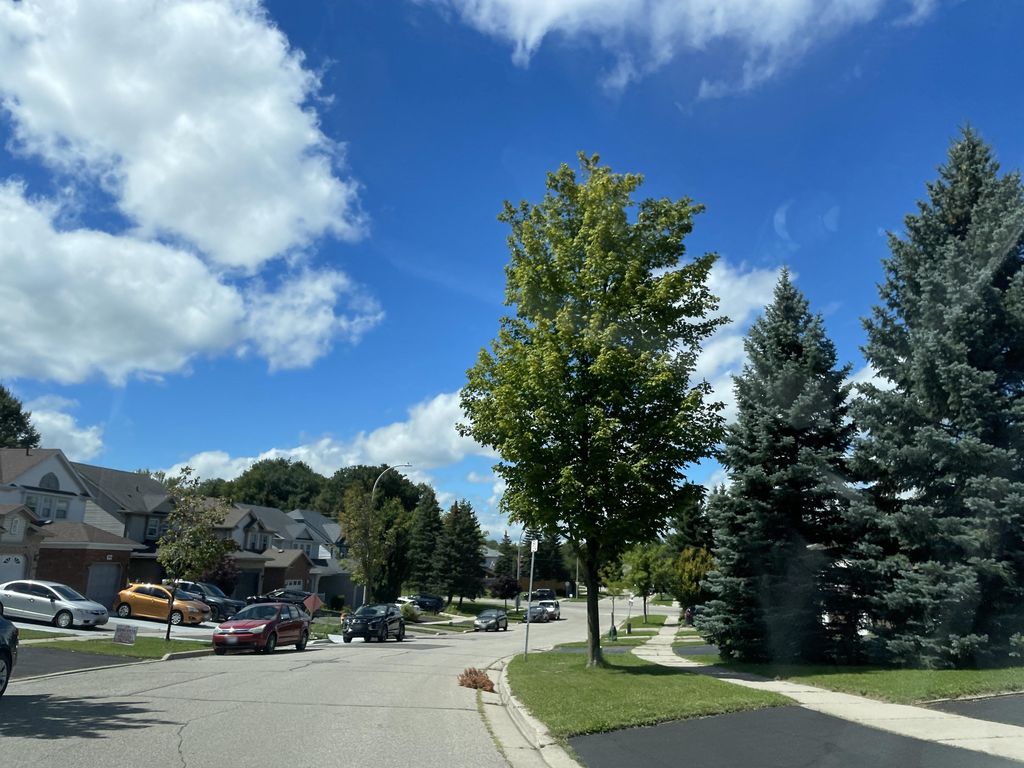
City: kitchener-waterloo